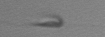
Label: flagellate_morphotype3